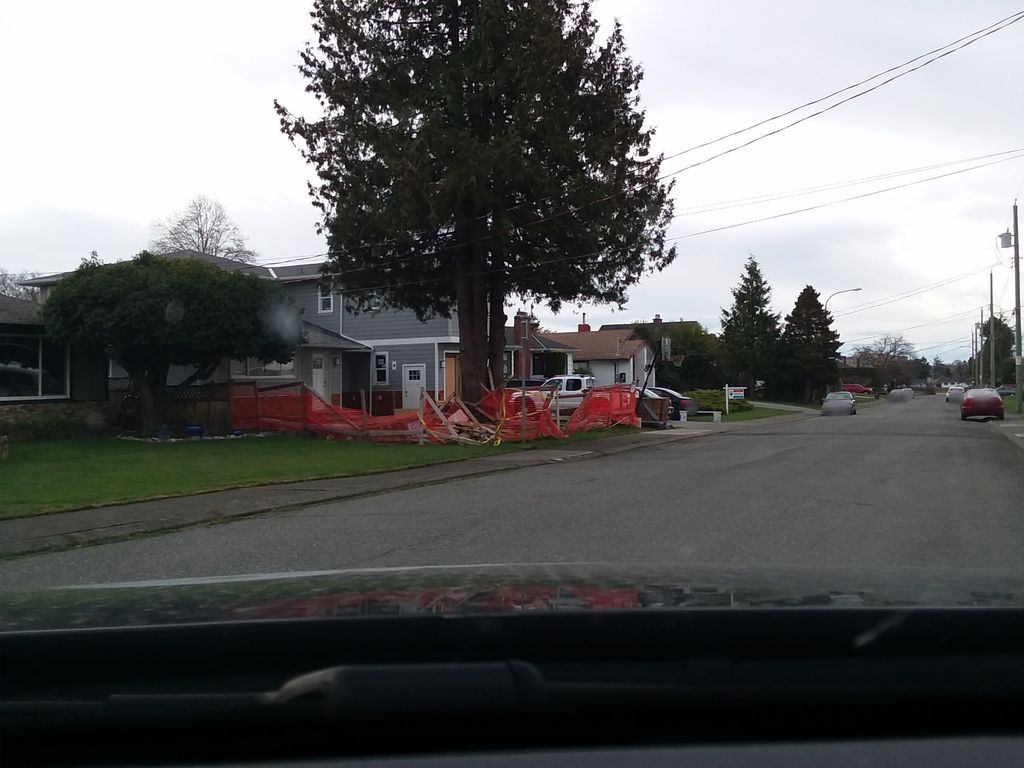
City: victoria